Interaction volume radius: 10 \u00c5
Interaction volume height: 10 \u00c5
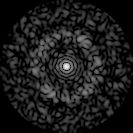
Disorder parameter: 0.8074